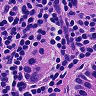
Metastatic tissue present: yes